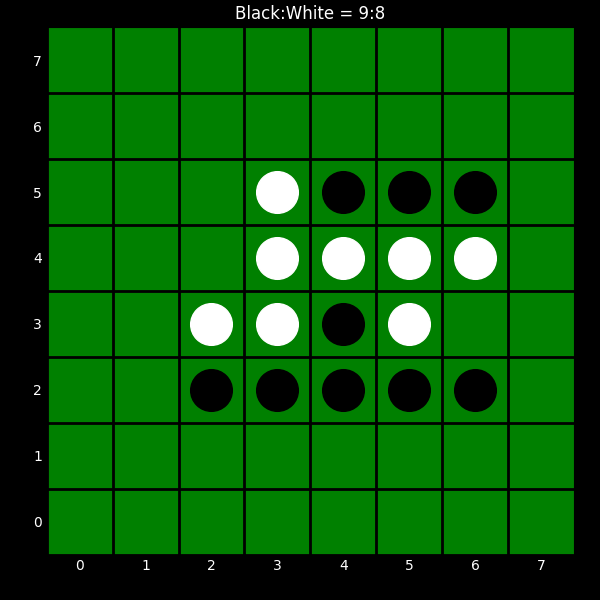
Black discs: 9
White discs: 8